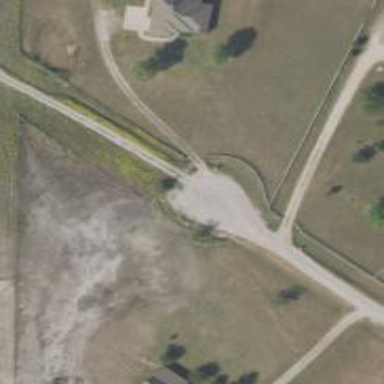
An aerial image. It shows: Turning circle on the road.